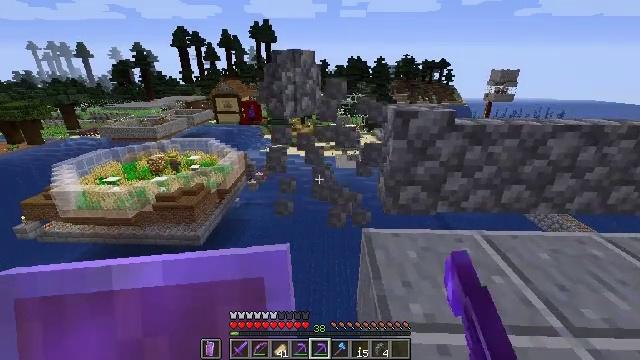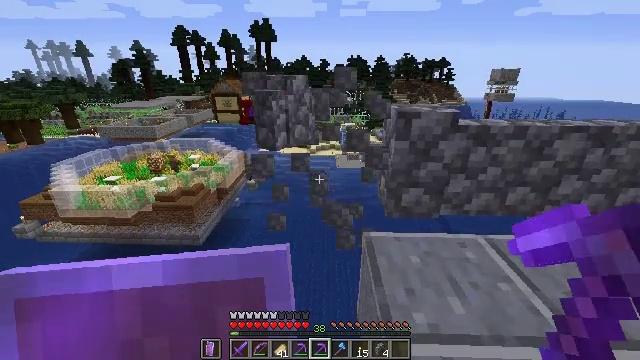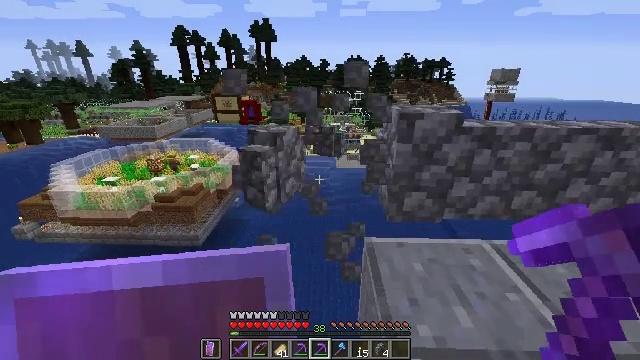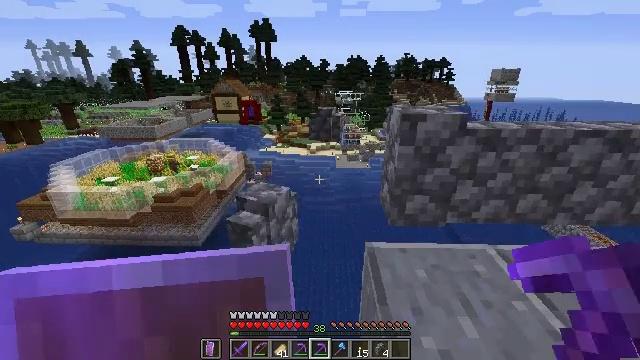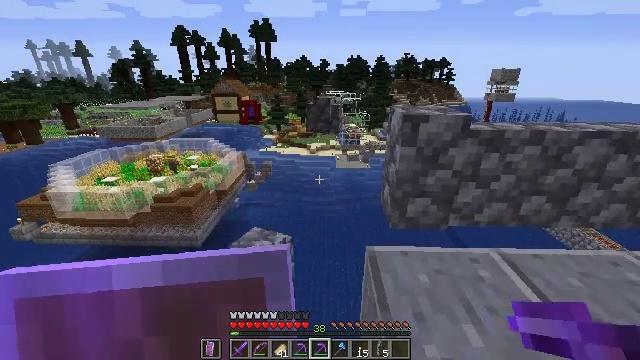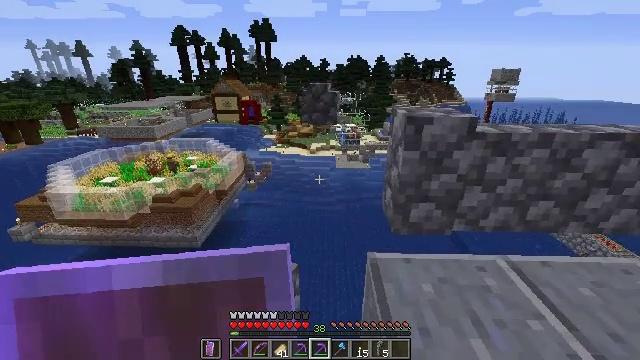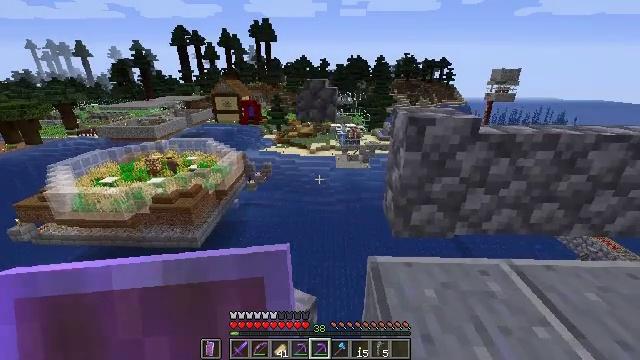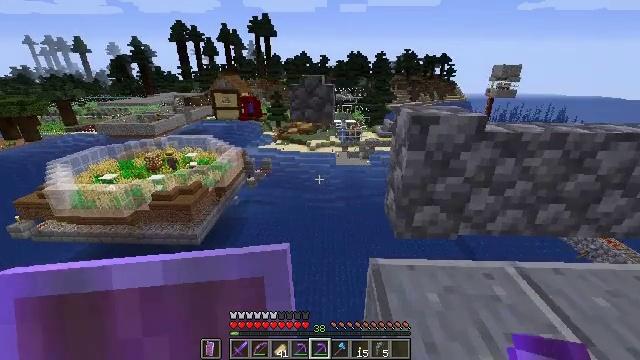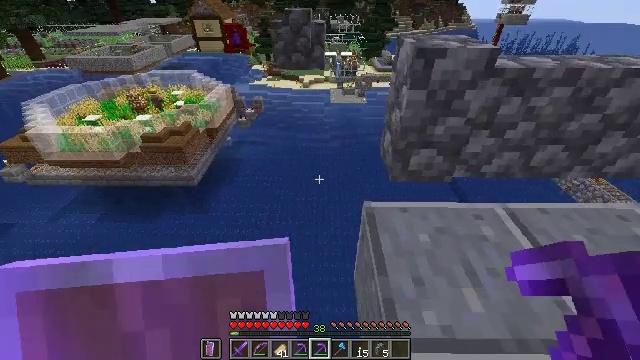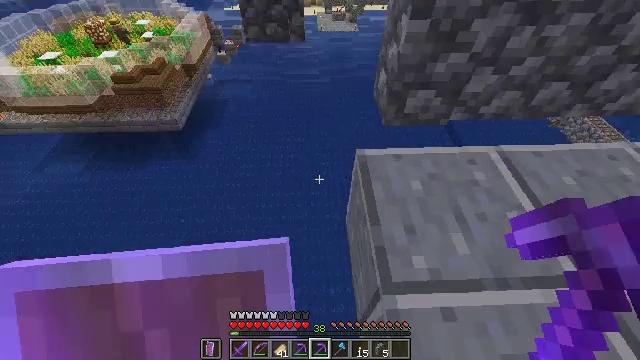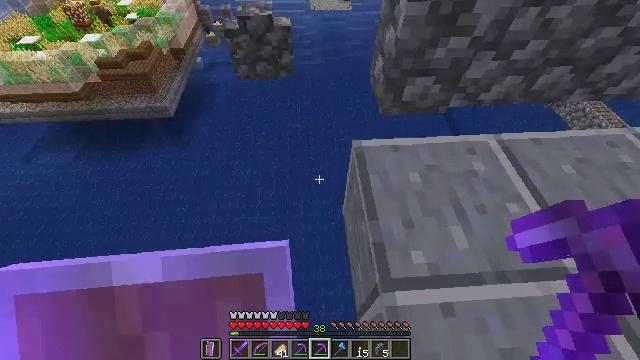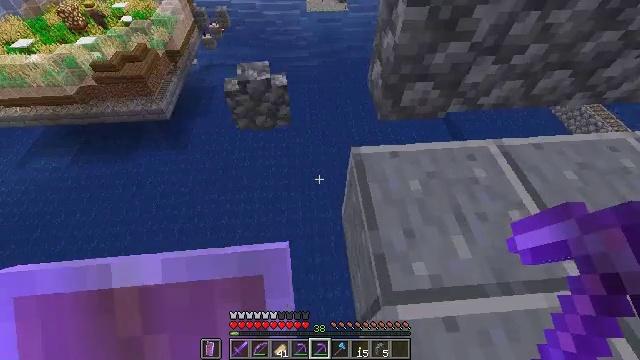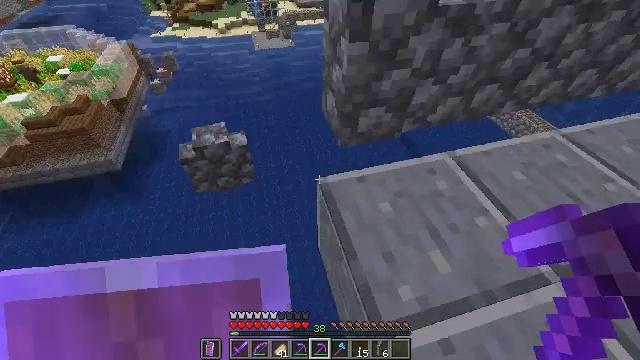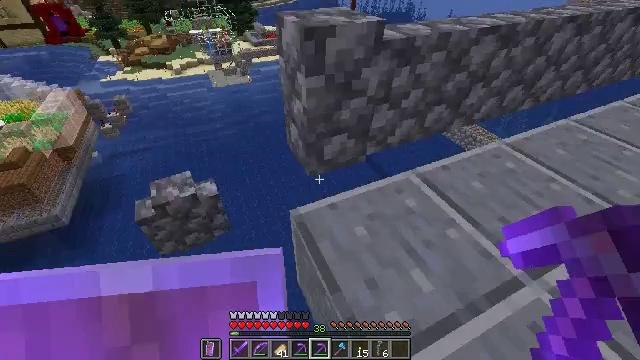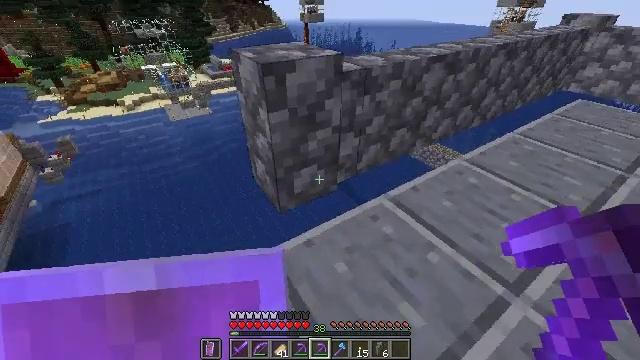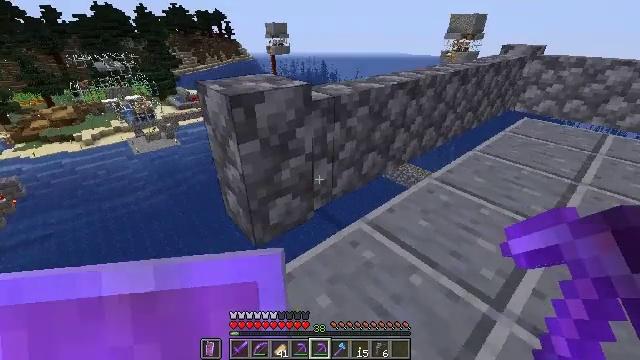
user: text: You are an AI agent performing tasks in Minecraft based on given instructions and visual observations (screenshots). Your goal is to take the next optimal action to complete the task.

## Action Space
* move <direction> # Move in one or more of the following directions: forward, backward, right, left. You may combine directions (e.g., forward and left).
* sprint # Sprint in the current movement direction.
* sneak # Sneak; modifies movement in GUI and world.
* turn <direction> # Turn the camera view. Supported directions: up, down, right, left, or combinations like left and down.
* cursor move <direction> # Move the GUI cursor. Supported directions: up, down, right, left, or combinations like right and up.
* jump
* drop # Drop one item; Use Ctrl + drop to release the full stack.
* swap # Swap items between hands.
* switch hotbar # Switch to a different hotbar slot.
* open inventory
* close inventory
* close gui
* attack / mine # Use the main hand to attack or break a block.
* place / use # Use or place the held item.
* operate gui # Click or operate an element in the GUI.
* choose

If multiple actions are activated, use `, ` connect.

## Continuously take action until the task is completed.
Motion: motion action
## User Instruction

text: Gather cobblestone wall segments.
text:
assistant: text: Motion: move forward, sneak
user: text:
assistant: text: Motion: move forward, sneak
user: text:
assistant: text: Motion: move forward, sneak
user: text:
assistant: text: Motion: move forward, sneak
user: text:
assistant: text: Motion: move forward, sneak
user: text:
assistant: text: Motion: move forward, sneak
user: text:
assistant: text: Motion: move forward, sneak
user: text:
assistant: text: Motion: move forward, sneak, turn right and down
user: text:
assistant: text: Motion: move forward, sneak, turn right and down
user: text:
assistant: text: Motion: move forward, sneak, turn right and down
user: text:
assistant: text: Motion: move forward, sneak
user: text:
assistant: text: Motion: move forward, sneak, turn right and up
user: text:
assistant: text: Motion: move forward, sneak, turn right and up
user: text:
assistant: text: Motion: move forward, sneak, turn right and up
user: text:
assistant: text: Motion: move forward, sneak, turn right and up
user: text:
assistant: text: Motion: move forward, sneak, turn right and up
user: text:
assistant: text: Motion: move forward, sneak
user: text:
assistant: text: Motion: move forward, sneak
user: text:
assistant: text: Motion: move forward, sneak
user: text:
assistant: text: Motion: move forward, sneak, attack / mine
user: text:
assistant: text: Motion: move forward, sneak, attack / mine
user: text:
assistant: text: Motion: move forward, sneak, attack / mine
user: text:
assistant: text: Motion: move forward, sneak, attack / mine
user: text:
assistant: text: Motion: move forward, sneak, attack / mine
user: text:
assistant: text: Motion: move forward, sneak, turn right and up, attack / mine
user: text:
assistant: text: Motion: move forward, sneak, turn right, attack / mine
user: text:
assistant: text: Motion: move forward, sneak, attack / mine
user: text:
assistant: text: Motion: move forward, sneak, attack / mine
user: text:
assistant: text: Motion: move forward, sneak, attack / mine
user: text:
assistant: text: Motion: move forward, sneak, attack / mine